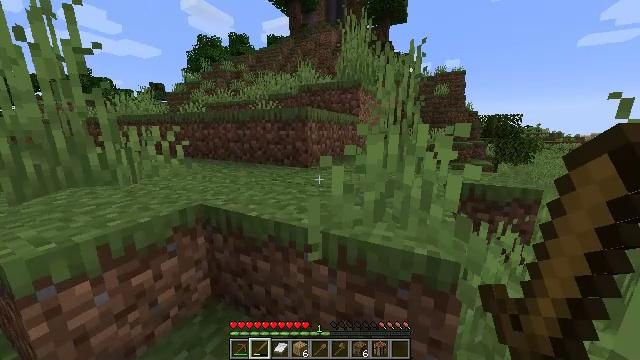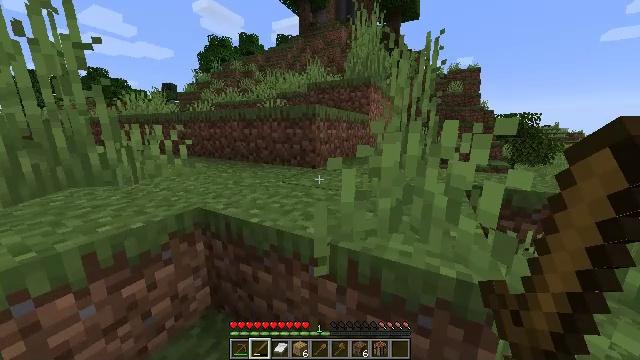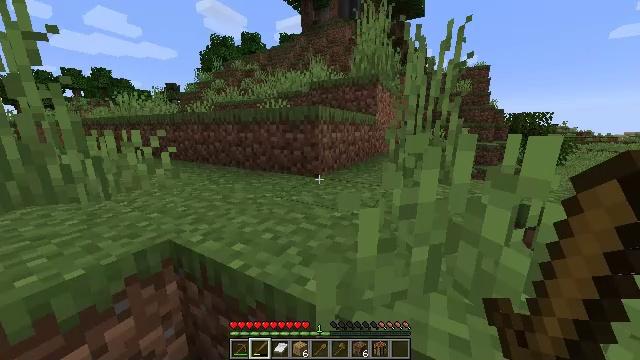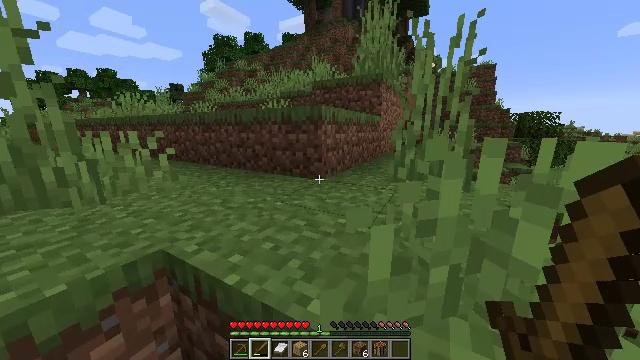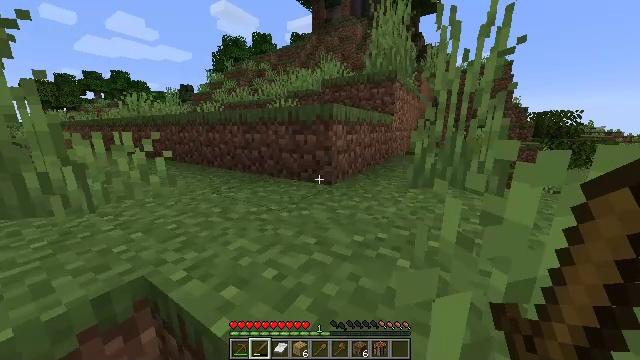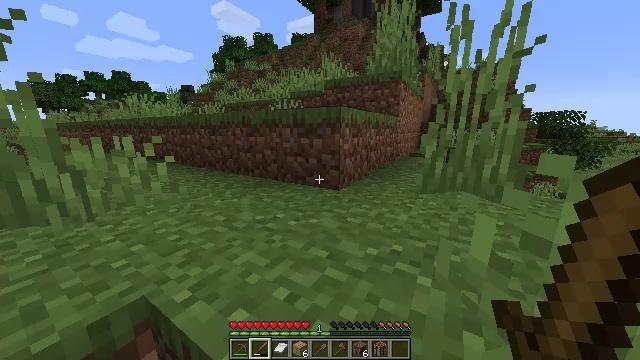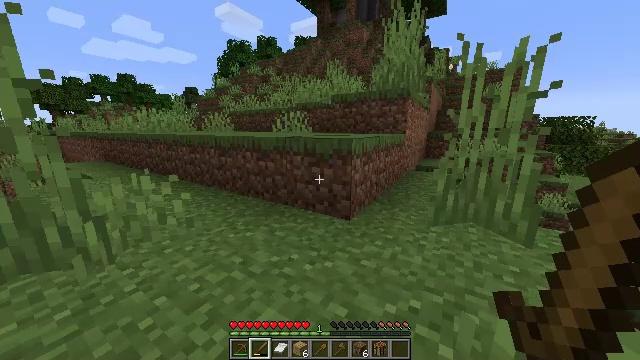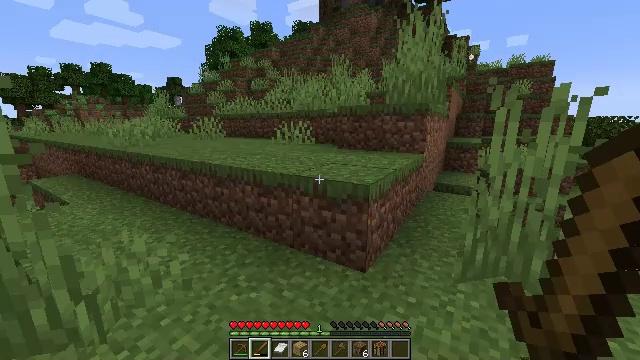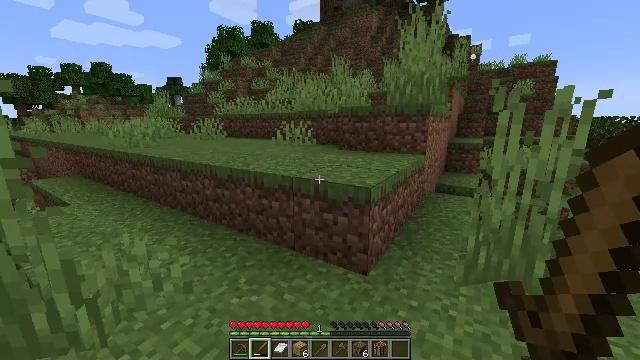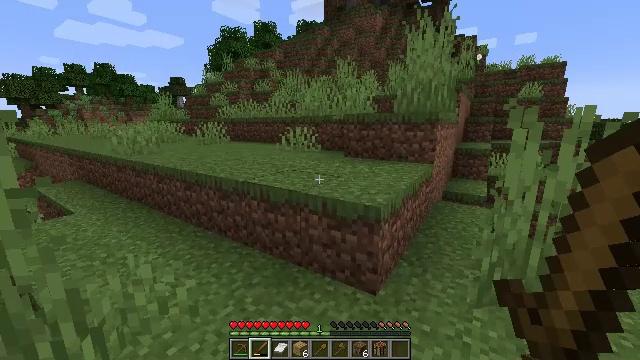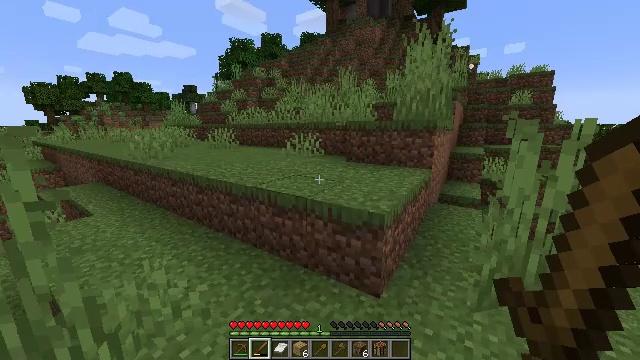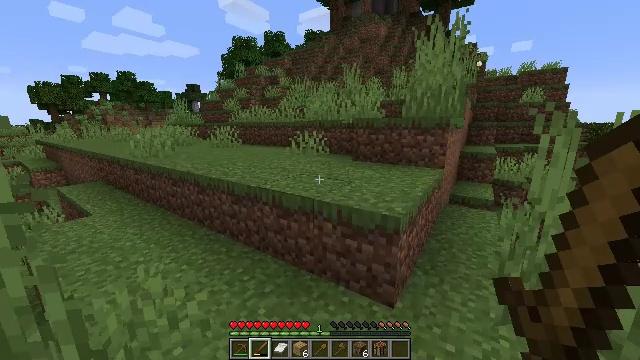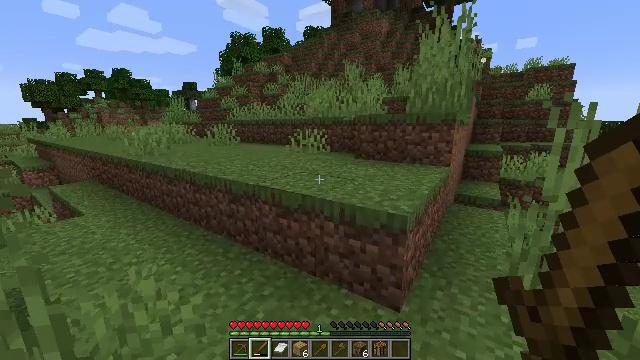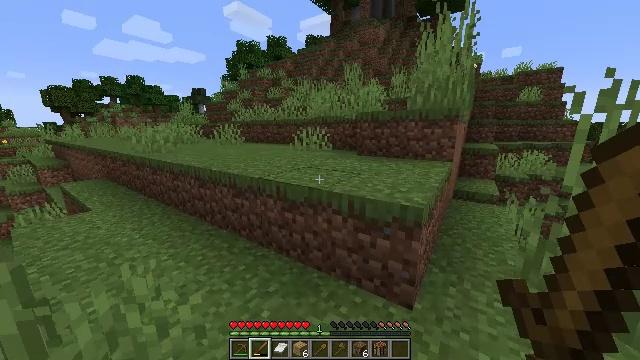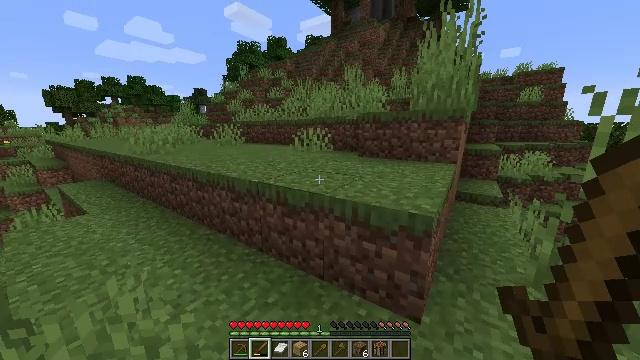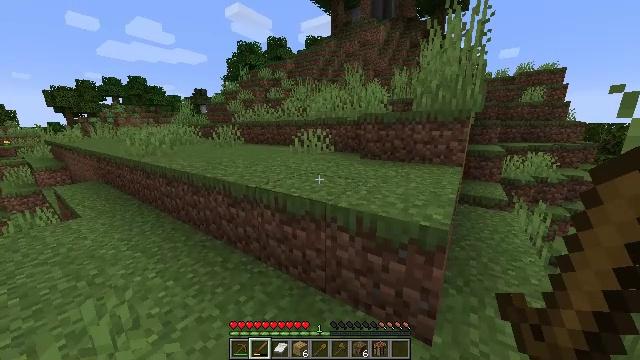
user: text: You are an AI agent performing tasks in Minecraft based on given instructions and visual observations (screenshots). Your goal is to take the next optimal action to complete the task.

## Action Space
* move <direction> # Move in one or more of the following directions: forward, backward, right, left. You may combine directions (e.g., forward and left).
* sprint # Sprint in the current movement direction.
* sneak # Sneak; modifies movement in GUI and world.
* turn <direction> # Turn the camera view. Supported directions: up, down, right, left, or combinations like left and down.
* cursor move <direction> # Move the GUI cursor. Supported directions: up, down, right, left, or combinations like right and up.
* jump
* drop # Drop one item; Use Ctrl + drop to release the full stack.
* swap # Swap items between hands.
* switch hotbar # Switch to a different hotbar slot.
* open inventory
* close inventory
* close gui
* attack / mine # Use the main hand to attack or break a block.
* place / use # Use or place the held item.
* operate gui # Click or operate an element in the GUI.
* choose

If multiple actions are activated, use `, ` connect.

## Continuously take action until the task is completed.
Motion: motion action
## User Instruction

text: Trim the tree by mining oak leaves.
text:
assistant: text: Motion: move forward, sprint, turn left
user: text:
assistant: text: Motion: move forward, sprint
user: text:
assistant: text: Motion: move forward, sprint
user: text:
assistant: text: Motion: move forward, sprint, turn left
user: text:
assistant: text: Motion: move forward, sprint, jump
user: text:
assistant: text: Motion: move forward, sprint, jump
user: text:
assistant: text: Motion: move forward, sprint, jump
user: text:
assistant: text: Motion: move forward, sprint, jump
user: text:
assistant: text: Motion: move forward, sprint
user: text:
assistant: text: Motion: move forward, sprint
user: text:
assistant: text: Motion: move forward, sprint
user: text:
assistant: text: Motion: move forward, sprint
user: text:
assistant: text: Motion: move forward, sprint
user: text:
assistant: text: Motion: move forward, sprint
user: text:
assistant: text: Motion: move forward, sprint
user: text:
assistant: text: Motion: move forward, sprint, turn left
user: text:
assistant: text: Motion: move forward, sprint
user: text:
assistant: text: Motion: move forward, sprint, jump
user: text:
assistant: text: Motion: move forward, sprint, turn left, jump
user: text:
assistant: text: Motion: move forward, sprint, jump
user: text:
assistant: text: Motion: move forward, sprint, jump
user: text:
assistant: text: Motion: move forward, sprint
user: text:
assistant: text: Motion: move forward, sprint
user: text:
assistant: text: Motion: move forward, sprint
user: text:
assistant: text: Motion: move forward, sprint
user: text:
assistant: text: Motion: move forward, sprint
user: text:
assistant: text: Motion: move forward, sprint
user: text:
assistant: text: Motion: move forward, sprint
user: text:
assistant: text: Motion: move forward, sprint
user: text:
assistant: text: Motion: move forward, sprint